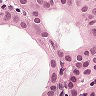
Metastatic tissue present: yes